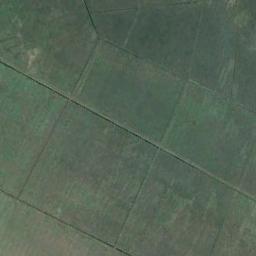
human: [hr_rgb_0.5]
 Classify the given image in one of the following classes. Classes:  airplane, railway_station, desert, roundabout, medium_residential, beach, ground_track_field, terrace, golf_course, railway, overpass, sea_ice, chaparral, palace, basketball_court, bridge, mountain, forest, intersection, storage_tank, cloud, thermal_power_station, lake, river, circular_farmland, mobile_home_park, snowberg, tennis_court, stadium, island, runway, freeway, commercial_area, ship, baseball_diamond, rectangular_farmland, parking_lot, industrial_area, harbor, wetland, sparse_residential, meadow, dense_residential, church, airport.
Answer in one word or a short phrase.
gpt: rectangular_farmland